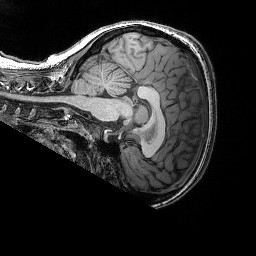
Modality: T1w
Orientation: sagittal
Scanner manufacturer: siemens
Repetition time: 2.25 s
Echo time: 0.00418 s